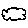
Label: cloud